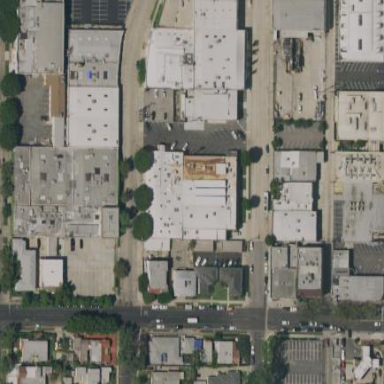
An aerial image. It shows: Commercial building.